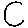
Label: moon